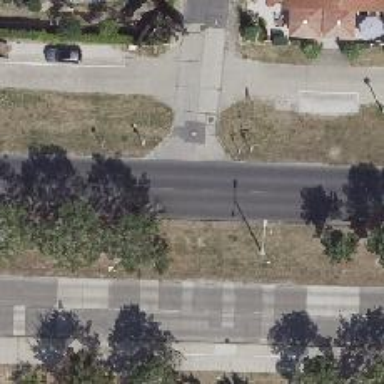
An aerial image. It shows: Primary road with asphalt surface.